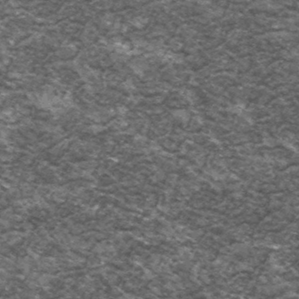
Label: frost